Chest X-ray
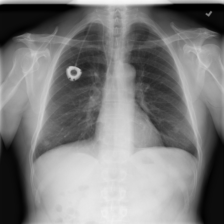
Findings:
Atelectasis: negative
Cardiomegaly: negative
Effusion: negative
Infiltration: negative
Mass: negative
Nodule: negative
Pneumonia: negative
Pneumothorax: negative
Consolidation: negative
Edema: negative
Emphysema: negative
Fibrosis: negative
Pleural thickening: negative
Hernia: negative